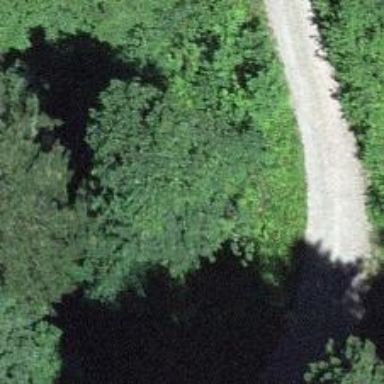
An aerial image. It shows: Culvert tunnel.